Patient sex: M
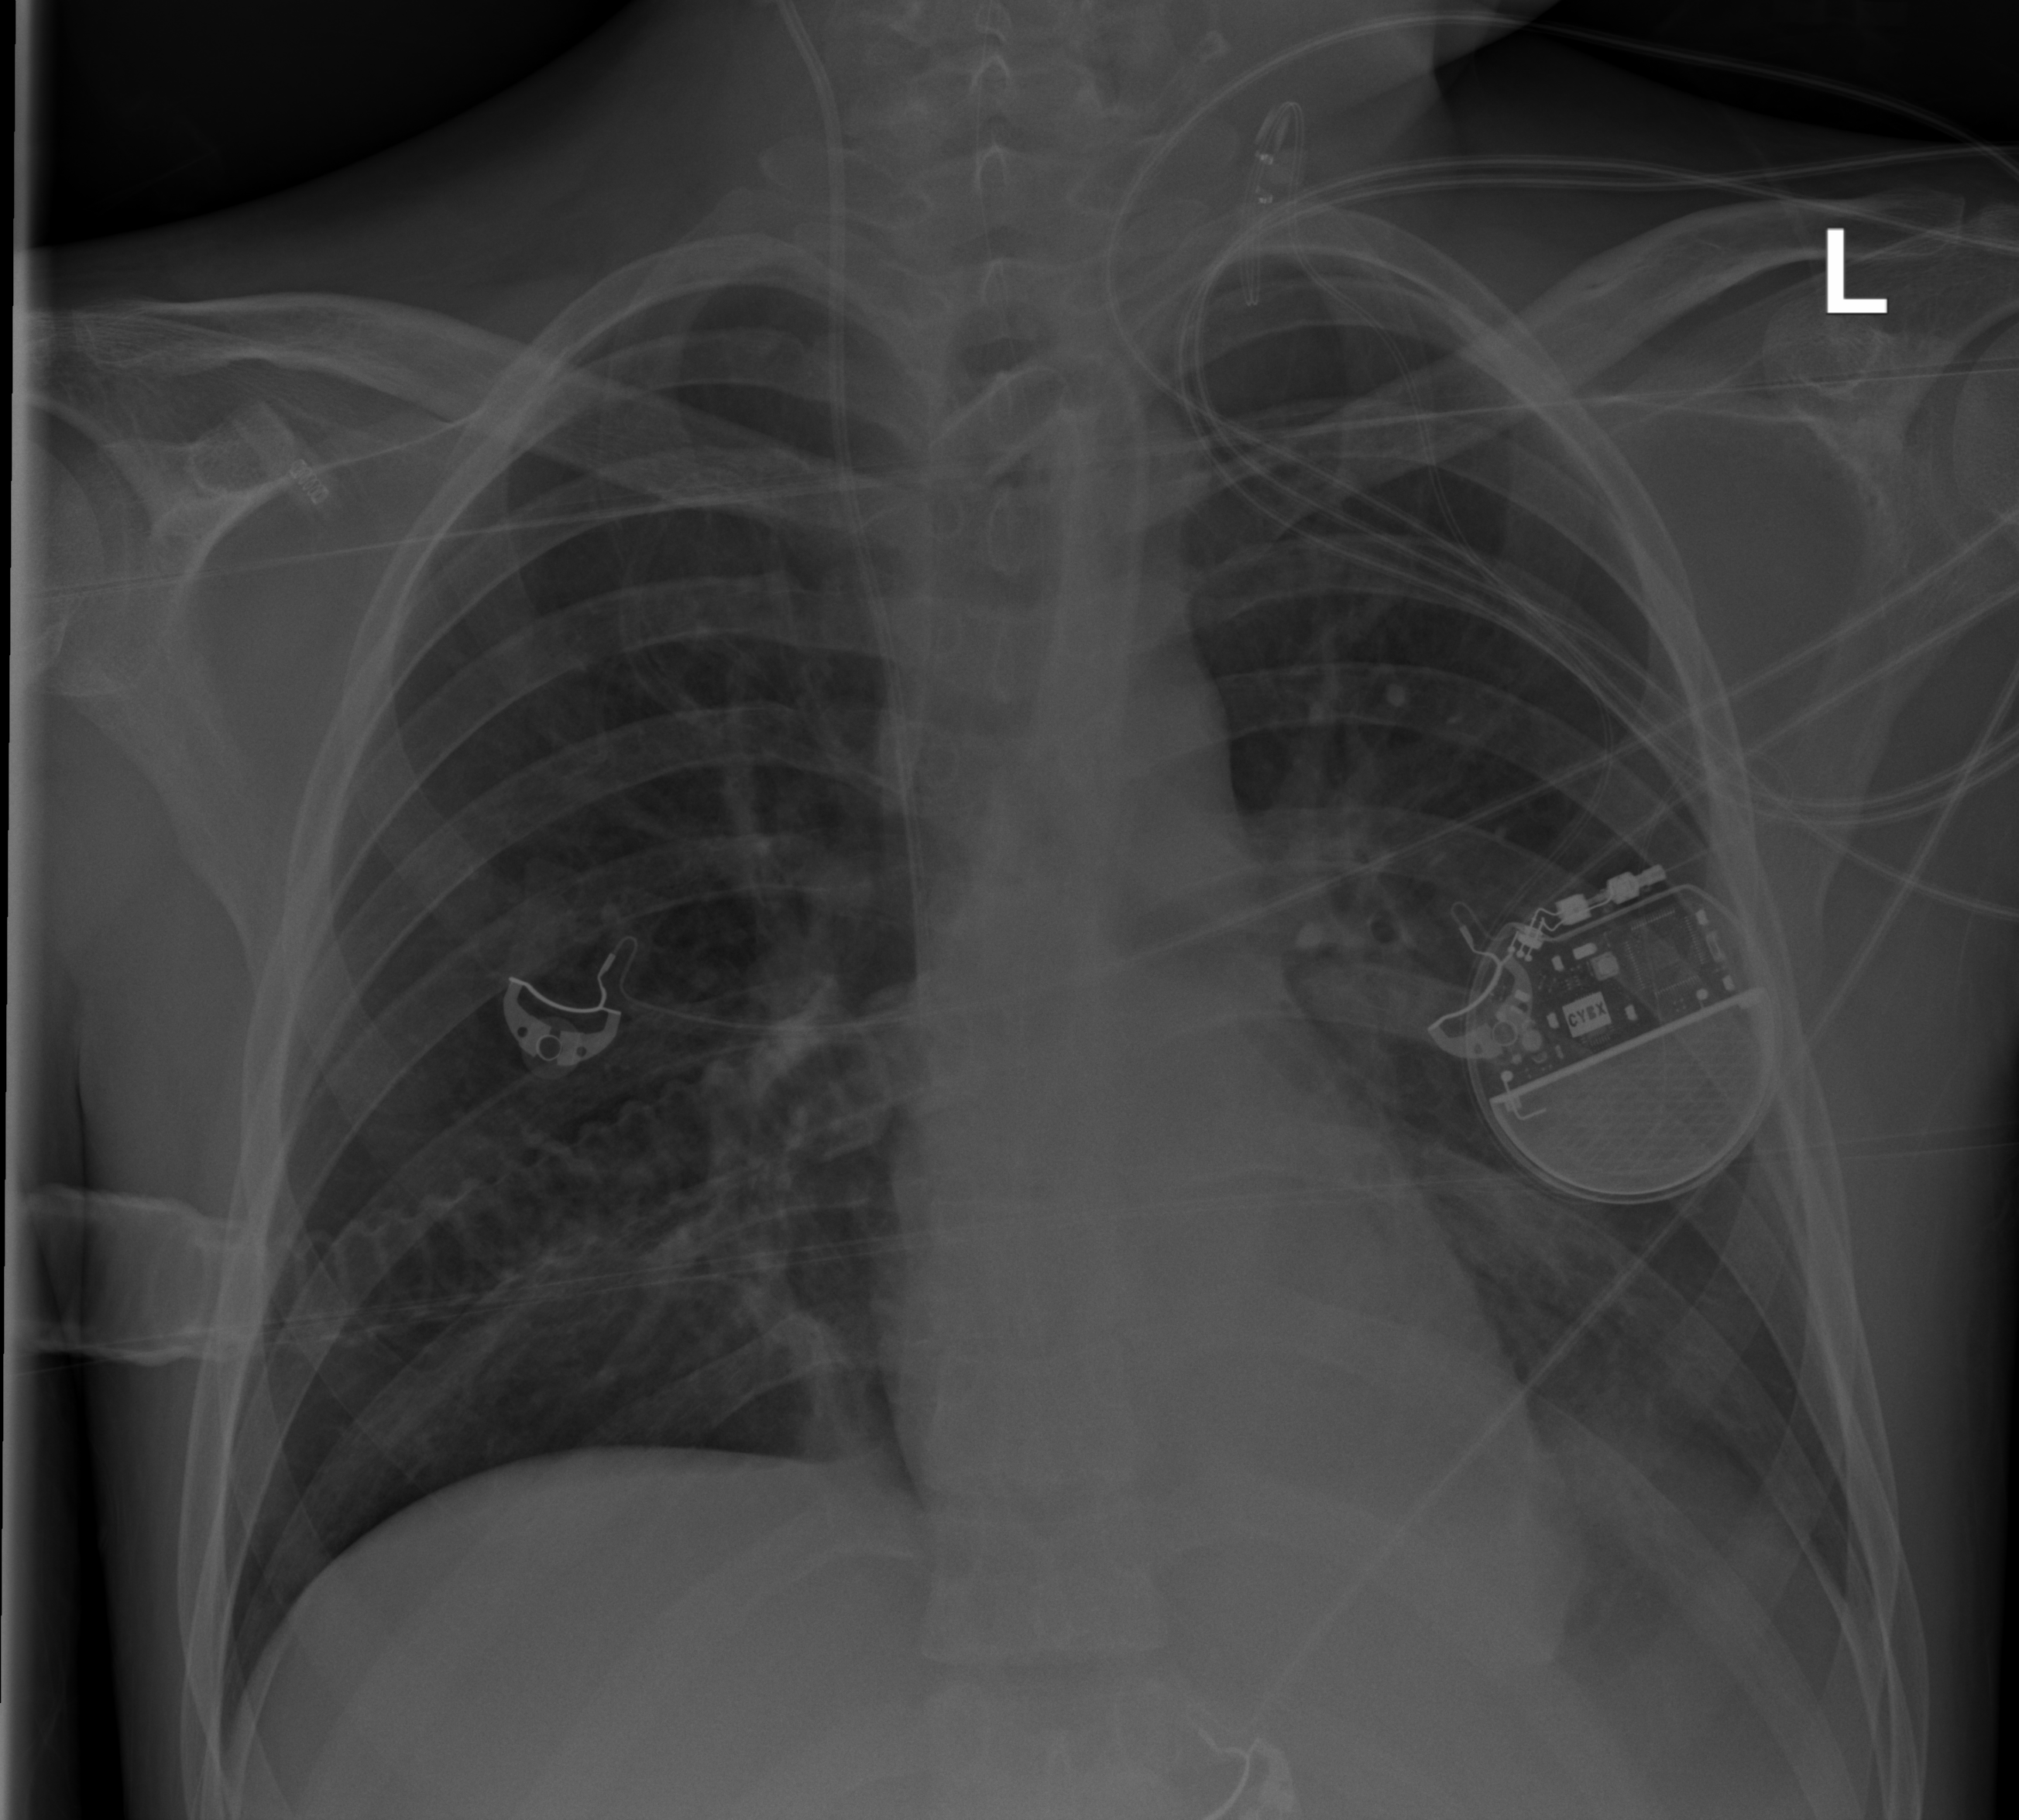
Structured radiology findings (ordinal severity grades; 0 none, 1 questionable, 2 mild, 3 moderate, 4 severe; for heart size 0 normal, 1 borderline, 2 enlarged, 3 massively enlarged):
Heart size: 0
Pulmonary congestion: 0
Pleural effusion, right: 0
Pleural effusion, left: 2
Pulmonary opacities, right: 0
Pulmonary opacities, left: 0
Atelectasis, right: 2
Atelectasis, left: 2